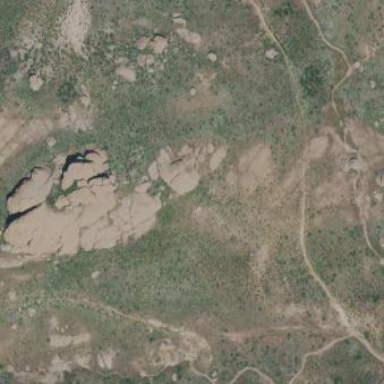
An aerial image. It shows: Landscape dominated by bare rock.